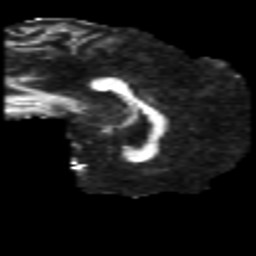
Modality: FA
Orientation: sagittal
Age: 29
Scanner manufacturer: philips
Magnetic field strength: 3 T
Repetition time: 8.6 s
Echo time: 0.127 s